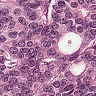
Metastatic tissue present: yes